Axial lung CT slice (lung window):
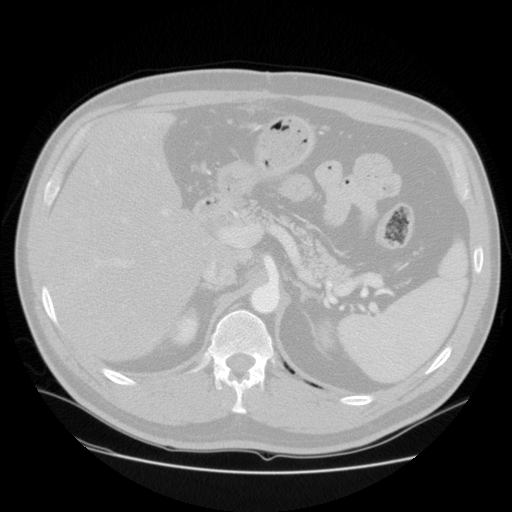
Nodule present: no